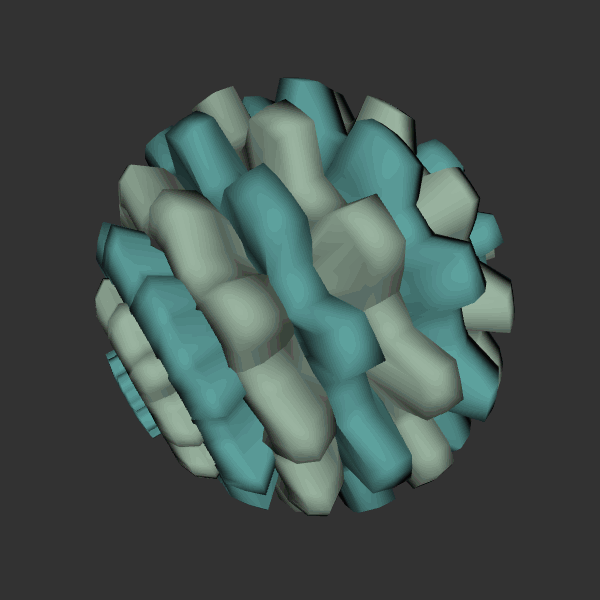
Background: dark